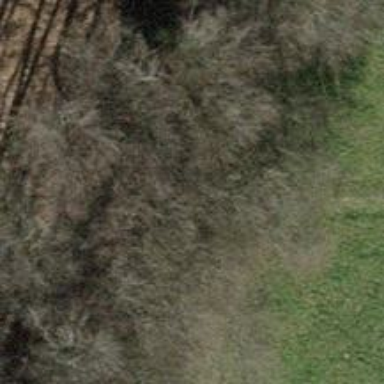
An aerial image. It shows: Grass track with grade3 track type.